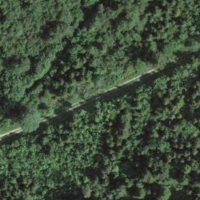
EUNIS habitat code: 43
Species observed at this site:
Aruncus dioicus